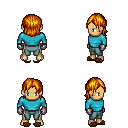
a pixel art fantasy rpg character, male body template, human, tanned skin, teal long-sleeve shirt, teal pants, dark blonde long bangs hairstyle, metal gloves, brown slippers, four views (front, back, left, right), 2x2 character sprite sheet, small pixel art, hard edges, no anti-aliasing